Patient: sex M, age 19
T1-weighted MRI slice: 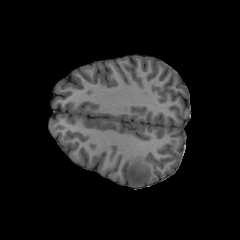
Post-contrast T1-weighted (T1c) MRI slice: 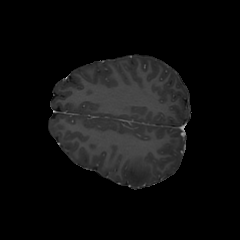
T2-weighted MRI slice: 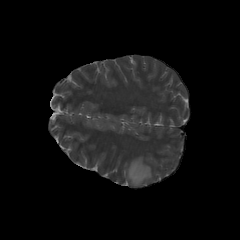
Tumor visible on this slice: yes
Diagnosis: Oligodendroglioma, IDH-mutant, 1p/19q-codeleted
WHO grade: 3